Question: The title explains my problem.
What I am trying to do is quite simple:
- - -
What I have tried so far
'''
inline float scale(kiss_fft_scalar val)
{
int g = 0;
return val < 0 ? val*(1/32768.0f ) : val*(1/32767.0f);
}
void main()
{
mpg123_handle *m = NULL;
int channels = 0, encoding = 0;
long rate = 0;
int err = MPG123_OK;
err = mpg123_init();
m = mpg123_new(NULL, &err);
mpg123_open(m, "L:\audio-io\audio-analysis\samples\zero.mp3");
mpg123_getformat(m, &rate, &channels, &encoding);
err = mpg123_format_none(m);
err = mpg123_format(m, rate, channels, encoding);
// Get 2048 samples
const int TIME = 2048;
// 16-bit integer encoded in bytes, hence x2 size
unsigned char* buffer = new unsigned char[TIME*2];
size_t done = 0;
err = mpg123_read(m, buffer, TIME*2, &done);
short* samples = new short[done/2];
int index = 0;
// Iterate 2 bytes at a time
for (int i = 0; i < done; i += 2)
{
unsigned char first = buffer[i];
unsigned char second = buffer[i + 1];
samples[index++] = (first | (second << 8));
}
// Array to store the calculated data
int speclen = TIME / 2 + 1;
float* output = new float[speclen];
kiss_fftr_cfg config;
kiss_fft_cpx* spectrum;
config = kiss_fftr_alloc(TIME, 0, NULL, NULL);
spectrum = (kiss_fft_cpx*) malloc(sizeof(kiss_fft_cpx) * TIME);
// Right here...
kiss_fftr(config, (kiss_fft_scalar*) samples, spectrum);
for (int i = 0; i < speclen; i++)
{
float re = scale(spectrum[i].r) * TIME;
float im = scale(spectrum[i].i) * TIME;
output[i] = sqrtf(re*re + im*im);
}
return;
}
'''
The problem occurs at this line 'kiss_fftr(config, (kiss_fft_scalar*) samples, spectrum);'
Where 'samples' contains the audio samples (16 bit), and 'spectrum' is suppose to hold the output data.
After the function completes, here is what's happening in the debugger window.

Can someone give me a simple example of how to apply Kiss FFT functions on audio (16 bit encoded) samples?
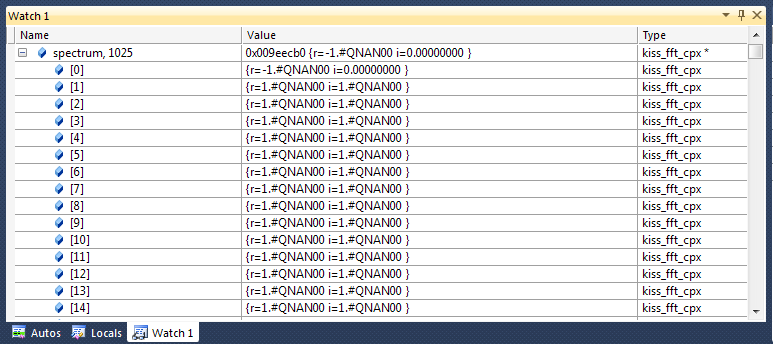
Answer: You need to find the bug(s) in your code. My test code appears to work just fine.
Complex-valued forward FFT with floats:
'''
#include <stdio.h>
#include <stdlib.h>
#include <math.h>
#include "kiss_fft.h"
#ifndef M_PI
#define M_PI 3.14159265358979324
#endif
#define N 16
void TestFft(const char* title, const kiss_fft_cpx in[N], kiss_fft_cpx out[N])
{
kiss_fft_cfg cfg;
printf("%s
", title);
if ((cfg = kiss_fft_alloc(N, 0/*is_inverse_fft*/, NULL, NULL)) != NULL)
{
size_t i;
kiss_fft(cfg, in, out);
free(cfg);
for (i = 0; i < N; i++)
printf(" in[%2zu] = %+f , %+f "
"out[%2zu] = %+f , %+f
",
i, in[i].r, in[i].i,
i, out[i].r, out[i].i);
}
else
{
printf("not enough memory?
");
exit(-1);
}
}
int main(void)
{
kiss_fft_cpx in[N], out[N];
size_t i;
for (i = 0; i < N; i++)
in[i].r = in[i].i = 0;
TestFft("Zeroes (complex)", in, out);
for (i = 0; i < N; i++)
in[i].r = 1, in[i].i = 0;
TestFft("Ones (complex)", in, out);
for (i = 0; i < N; i++)
in[i].r = sin(2 * M_PI * 4 * i / N), in[i].i = 0;
TestFft("SineWave (complex)", in, out);
return 0;
}
'''
Output:
'''
Zeroes (complex)
in[ 0] = +0.000000 , +0.000000 out[ 0] = +0.000000 , +0.000000
in[ 1] = +0.000000 , +0.000000 out[ 1] = +0.000000 , +0.000000
in[ 2] = +0.000000 , +0.000000 out[ 2] = +0.000000 , +0.000000
in[ 3] = +0.000000 , +0.000000 out[ 3] = +0.000000 , +0.000000
in[ 4] = +0.000000 , +0.000000 out[ 4] = +0.000000 , +0.000000
in[ 5] = +0.000000 , +0.000000 out[ 5] = +0.000000 , +0.000000
in[ 6] = +0.000000 , +0.000000 out[ 6] = +0.000000 , +0.000000
in[ 7] = +0.000000 , +0.000000 out[ 7] = +0.000000 , +0.000000
in[ 8] = +0.000000 , +0.000000 out[ 8] = +0.000000 , +0.000000
in[ 9] = +0.000000 , +0.000000 out[ 9] = +0.000000 , +0.000000
in[10] = +0.000000 , +0.000000 out[10] = +0.000000 , +0.000000
in[11] = +0.000000 , +0.000000 out[11] = +0.000000 , +0.000000
in[12] = +0.000000 , +0.000000 out[12] = +0.000000 , +0.000000
in[13] = +0.000000 , +0.000000 out[13] = +0.000000 , +0.000000
in[14] = +0.000000 , +0.000000 out[14] = +0.000000 , +0.000000
in[15] = +0.000000 , +0.000000 out[15] = +0.000000 , +0.000000
Ones (complex)
in[ 0] = +1.000000 , +0.000000 out[ 0] = +16.000000 , +0.000000
in[ 1] = +1.000000 , +0.000000 out[ 1] = +0.000000 , +0.000000
in[ 2] = +1.000000 , +0.000000 out[ 2] = +0.000000 , +0.000000
in[ 3] = +1.000000 , +0.000000 out[ 3] = +0.000000 , +0.000000
in[ 4] = +1.000000 , +0.000000 out[ 4] = +0.000000 , +0.000000
in[ 5] = +1.000000 , +0.000000 out[ 5] = +0.000000 , +0.000000
in[ 6] = +1.000000 , +0.000000 out[ 6] = +0.000000 , +0.000000
in[ 7] = +1.000000 , +0.000000 out[ 7] = +0.000000 , +0.000000
in[ 8] = +1.000000 , +0.000000 out[ 8] = +0.000000 , +0.000000
in[ 9] = +1.000000 , +0.000000 out[ 9] = +0.000000 , +0.000000
in[10] = +1.000000 , +0.000000 out[10] = +0.000000 , +0.000000
in[11] = +1.000000 , +0.000000 out[11] = +0.000000 , +0.000000
in[12] = +1.000000 , +0.000000 out[12] = +0.000000 , +0.000000
in[13] = +1.000000 , +0.000000 out[13] = +0.000000 , +0.000000
in[14] = +1.000000 , +0.000000 out[14] = +0.000000 , +0.000000
in[15] = +1.000000 , +0.000000 out[15] = +0.000000 , +0.000000
SineWave (complex)
in[ 0] = +0.000000 , +0.000000 out[ 0] = +0.000000 , +0.000000
in[ 1] = +1.000000 , +0.000000 out[ 1] = +0.000000 , +0.000000
in[ 2] = +0.000000 , +0.000000 out[ 2] = +0.000000 , +0.000000
in[ 3] = -1.000000 , +0.000000 out[ 3] = +0.000000 , +0.000000
in[ 4] = +0.000000 , +0.000000 out[ 4] = +0.000000 , -8.000000
in[ 5] = +1.000000 , +0.000000 out[ 5] = +0.000000 , +0.000000
in[ 6] = +0.000000 , +0.000000 out[ 6] = +0.000000 , +0.000000
in[ 7] = -1.000000 , +0.000000 out[ 7] = +0.000000 , +0.000000
in[ 8] = +0.000000 , +0.000000 out[ 8] = +0.000000 , +0.000000
in[ 9] = +1.000000 , +0.000000 out[ 9] = +0.000000 , +0.000000
in[10] = +0.000000 , +0.000000 out[10] = +0.000000 , +0.000000
in[11] = -1.000000 , +0.000000 out[11] = +0.000000 , +0.000000
in[12] = +0.000000 , +0.000000 out[12] = +0.000000 , +8.000000
in[13] = +1.000000 , +0.000000 out[13] = +0.000000 , +0.000000
in[14] = +0.000000 , +0.000000 out[14] = +0.000000 , +0.000000
in[15] = -1.000000 , +0.000000 out[15] = +0.000000 , +0.000000
'''
Real-valued forward FFT with floats:
'''
#include <stdio.h>
#include <stdlib.h>
#include <math.h>
#include "kiss_fftr.h"
#ifndef M_PI
#define M_PI 3.14159265358979324
#endif
#define N 16
void TestFftReal(const char* title, const kiss_fft_scalar in[N], kiss_fft_cpx out[N / 2 + 1])
{
kiss_fftr_cfg cfg;
printf("%s
", title);
if ((cfg = kiss_fftr_alloc(N, 0/*is_inverse_fft*/, NULL, NULL)) != NULL)
{
size_t i;
kiss_fftr(cfg, in, out);
free(cfg);
for (i = 0; i < N; i++)
{
printf(" in[%2zu] = %+f ",
i, in[i]);
if (i < N / 2 + 1)
printf("out[%2zu] = %+f , %+f",
i, out[i].r, out[i].i);
printf("
");
}
}
else
{
printf("not enough memory?
");
exit(-1);
}
}
int main(void)
{
kiss_fft_scalar in[N];
kiss_fft_cpx out[N / 2 + 1];
size_t i;
for (i = 0; i < N; i++)
in[i] = 0;
TestFftReal("Zeroes (real)", in, out);
for (i = 0; i < N; i++)
in[i] = 1;
TestFftReal("Ones (real)", in, out);
for (i = 0; i < N; i++)
in[i] = sin(2 * M_PI * 4 * i / N);
TestFftReal("SineWave (real)", in, out);
return 0;
}
'''
Output:
'''
Zeroes (real)
in[ 0] = +0.000000 out[ 0] = +0.000000 , +0.000000
in[ 1] = +0.000000 out[ 1] = +0.000000 , +0.000000
in[ 2] = +0.000000 out[ 2] = +0.000000 , +0.000000
in[ 3] = +0.000000 out[ 3] = +0.000000 , +0.000000
in[ 4] = +0.000000 out[ 4] = +0.000000 , +0.000000
in[ 5] = +0.000000 out[ 5] = +0.000000 , +0.000000
in[ 6] = +0.000000 out[ 6] = +0.000000 , +0.000000
in[ 7] = +0.000000 out[ 7] = +0.000000 , +0.000000
in[ 8] = +0.000000 out[ 8] = +0.000000 , +0.000000
in[ 9] = +0.000000
in[10] = +0.000000
in[11] = +0.000000
in[12] = +0.000000
in[13] = +0.000000
in[14] = +0.000000
in[15] = +0.000000
Ones (real)
in[ 0] = +1.000000 out[ 0] = +16.000000 , +0.000000
in[ 1] = +1.000000 out[ 1] = +0.000000 , +0.000000
in[ 2] = +1.000000 out[ 2] = +0.000000 , +0.000000
in[ 3] = +1.000000 out[ 3] = +0.000000 , +0.000000
in[ 4] = +1.000000 out[ 4] = +0.000000 , +0.000000
in[ 5] = +1.000000 out[ 5] = +0.000000 , +0.000000
in[ 6] = +1.000000 out[ 6] = +0.000000 , +0.000000
in[ 7] = +1.000000 out[ 7] = +0.000000 , +0.000000
in[ 8] = +1.000000 out[ 8] = +0.000000 , +0.000000
in[ 9] = +1.000000
in[10] = +1.000000
in[11] = +1.000000
in[12] = +1.000000
in[13] = +1.000000
in[14] = +1.000000
in[15] = +1.000000
SineWave (real)
in[ 0] = +0.000000 out[ 0] = +0.000000 , +0.000000
in[ 1] = +1.000000 out[ 1] = +0.000000 , +0.000000
in[ 2] = +0.000000 out[ 2] = +0.000000 , +0.000000
in[ 3] = -1.000000 out[ 3] = +0.000000 , +0.000000
in[ 4] = +0.000000 out[ 4] = +0.000000 , -8.000000
in[ 5] = +1.000000 out[ 5] = +0.000000 , +0.000000
in[ 6] = +0.000000 out[ 6] = +0.000000 , +0.000000
in[ 7] = -1.000000 out[ 7] = +0.000000 , +0.000000
in[ 8] = +0.000000 out[ 8] = +0.000000 , +0.000000
in[ 9] = +1.000000
in[10] = +0.000000
in[11] = -1.000000
in[12] = +0.000000
in[13] = +1.000000
in[14] = +0.000000
in[15] = -1.000000
'''